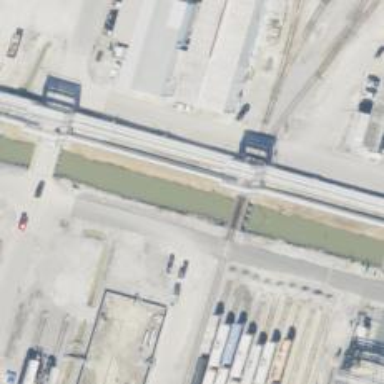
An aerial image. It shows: Level crossing along the railway.